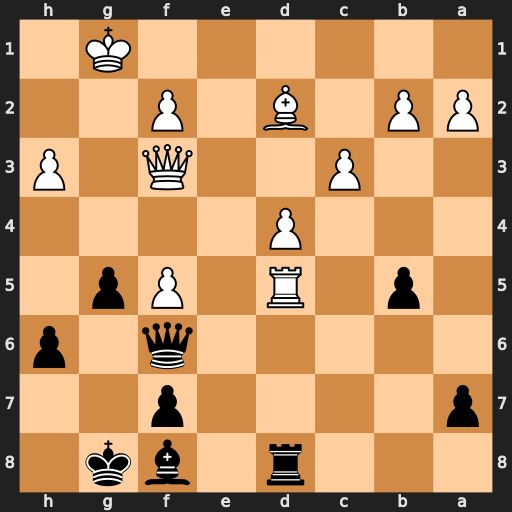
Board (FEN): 3r1bk1/p4p2/5q1p/1p1R1Pp1/3P4/2P2Q1P/PP1B1P2/6K1
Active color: b
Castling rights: -
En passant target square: -
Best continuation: Qc6 c4 bxc4 Rxd8 Qxf3